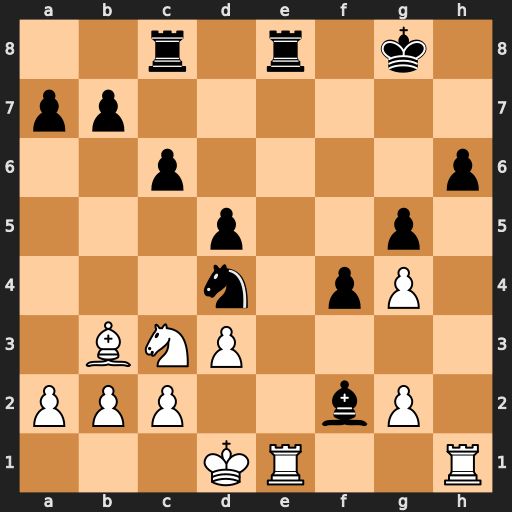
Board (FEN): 2r1r1k1/pp6/2p4p/3p2p1/3n1pP1/1BNP4/PPP2bP1/3KR2R
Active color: w
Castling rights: -
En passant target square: -
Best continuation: Rxe8+ Rxe8 Ne4 Kg7 Nxf2 Re2 Rf1